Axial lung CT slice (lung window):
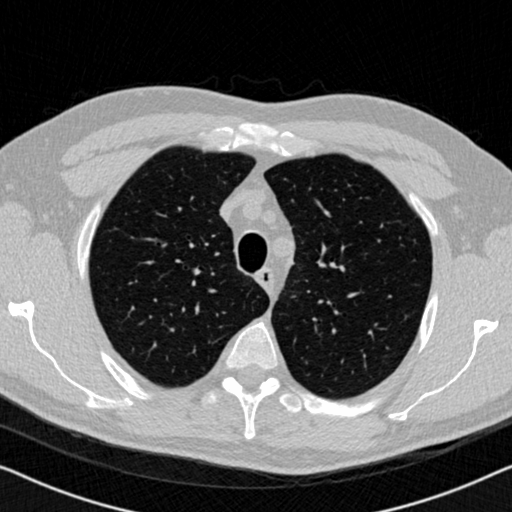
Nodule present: no